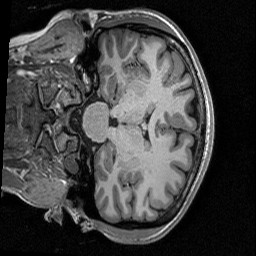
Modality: T1w
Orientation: coronal
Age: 27
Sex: female
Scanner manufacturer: siemens
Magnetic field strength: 3 T
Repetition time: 2.53 s
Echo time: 0.00267 s